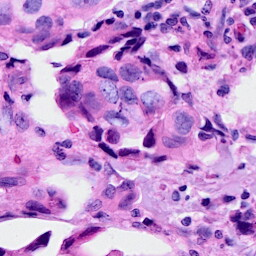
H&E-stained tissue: Breast